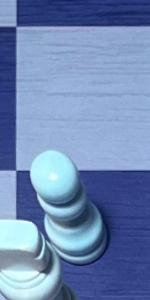
Label: Pawn_White